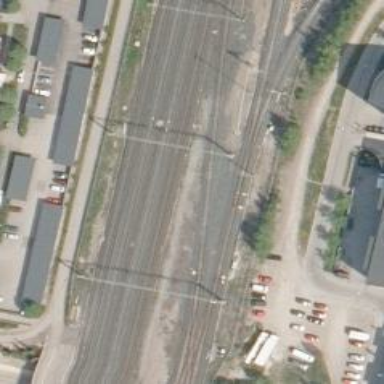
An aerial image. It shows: Railway with continuous electrified contact line.